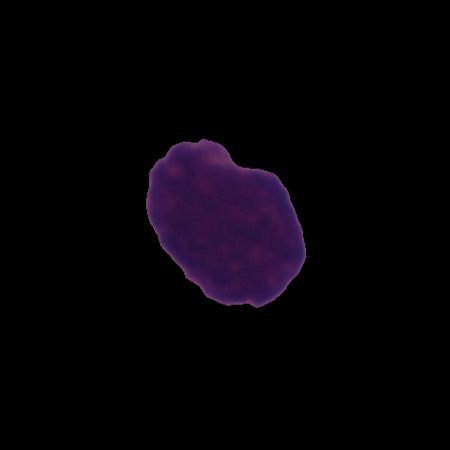
Label: healthy